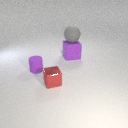
large gray rubber sphere above large purple rubber cube